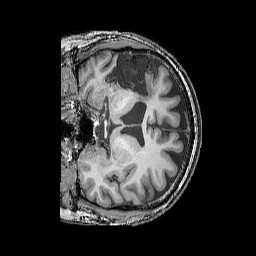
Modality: T1w
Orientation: coronal
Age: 54
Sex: male
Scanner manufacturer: siemens
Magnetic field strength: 3 T
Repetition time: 2.25 s
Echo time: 0.00411 s